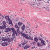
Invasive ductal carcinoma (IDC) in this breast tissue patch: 0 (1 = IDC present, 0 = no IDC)